Field crop: maize
Growth stage: 2
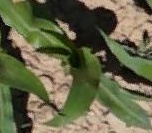
Species: maize